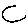
Label: moon